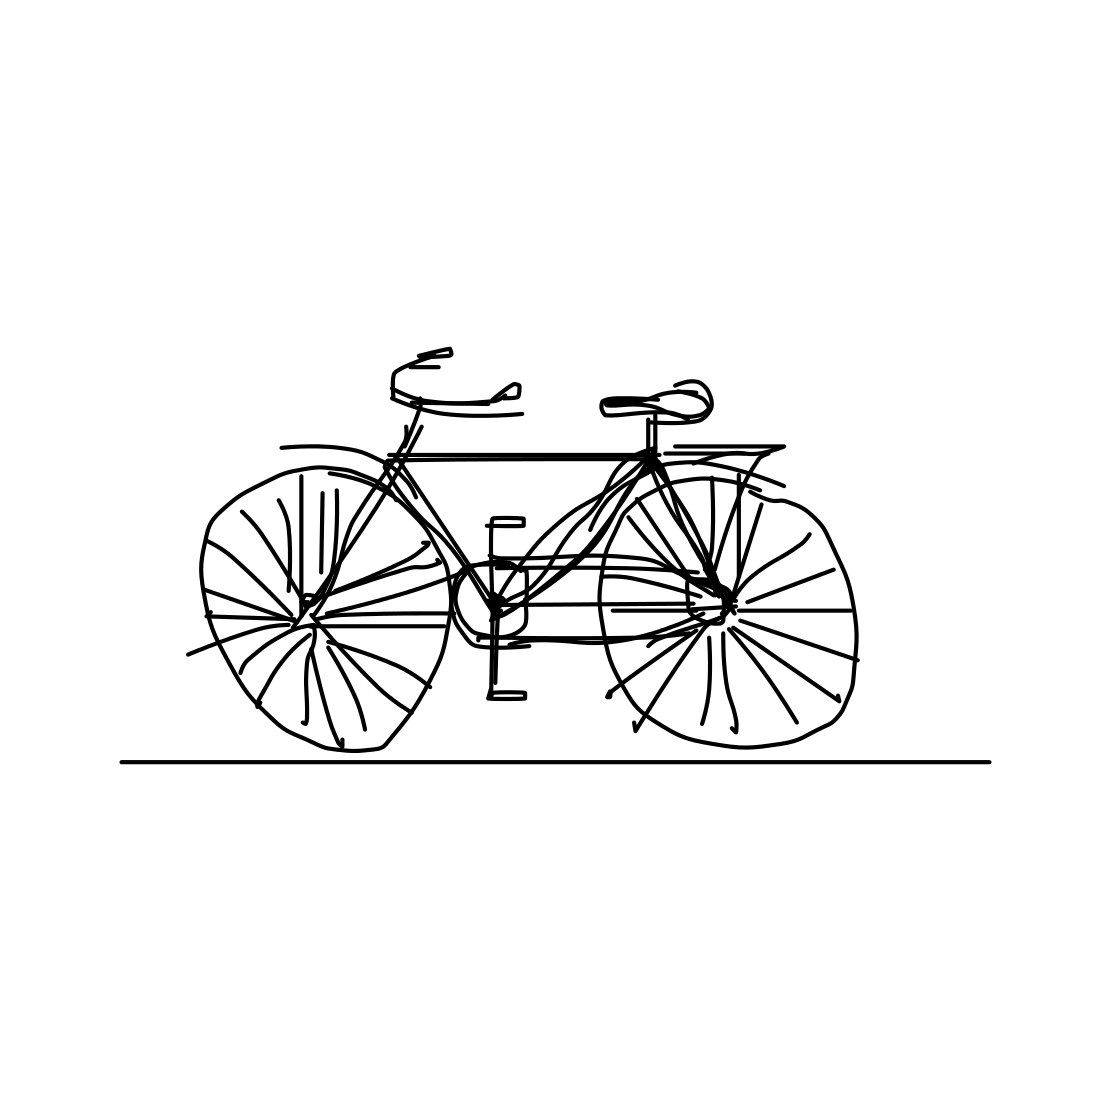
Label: bicycle